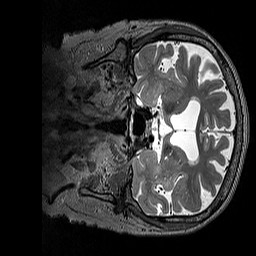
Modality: T2w
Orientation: coronal
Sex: female
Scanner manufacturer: siemens
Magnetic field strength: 3 T
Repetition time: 3.2 s
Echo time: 0.409 s